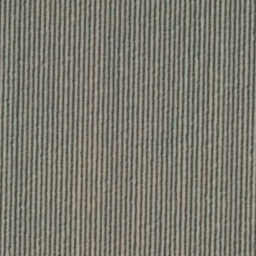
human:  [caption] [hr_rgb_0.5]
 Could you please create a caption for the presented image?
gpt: It is a piece of farmland .

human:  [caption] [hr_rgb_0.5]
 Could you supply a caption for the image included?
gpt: It is a piece of cropland .

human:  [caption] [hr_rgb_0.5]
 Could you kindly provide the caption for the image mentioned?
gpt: There is a piece of farmland .

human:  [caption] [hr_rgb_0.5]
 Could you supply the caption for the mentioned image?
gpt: There is a piece of cropland .

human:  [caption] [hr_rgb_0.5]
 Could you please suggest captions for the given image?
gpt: Here is a piece of farmland .